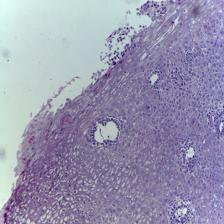
Diagnosis: OSCC